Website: home-depot
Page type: customer-info-address
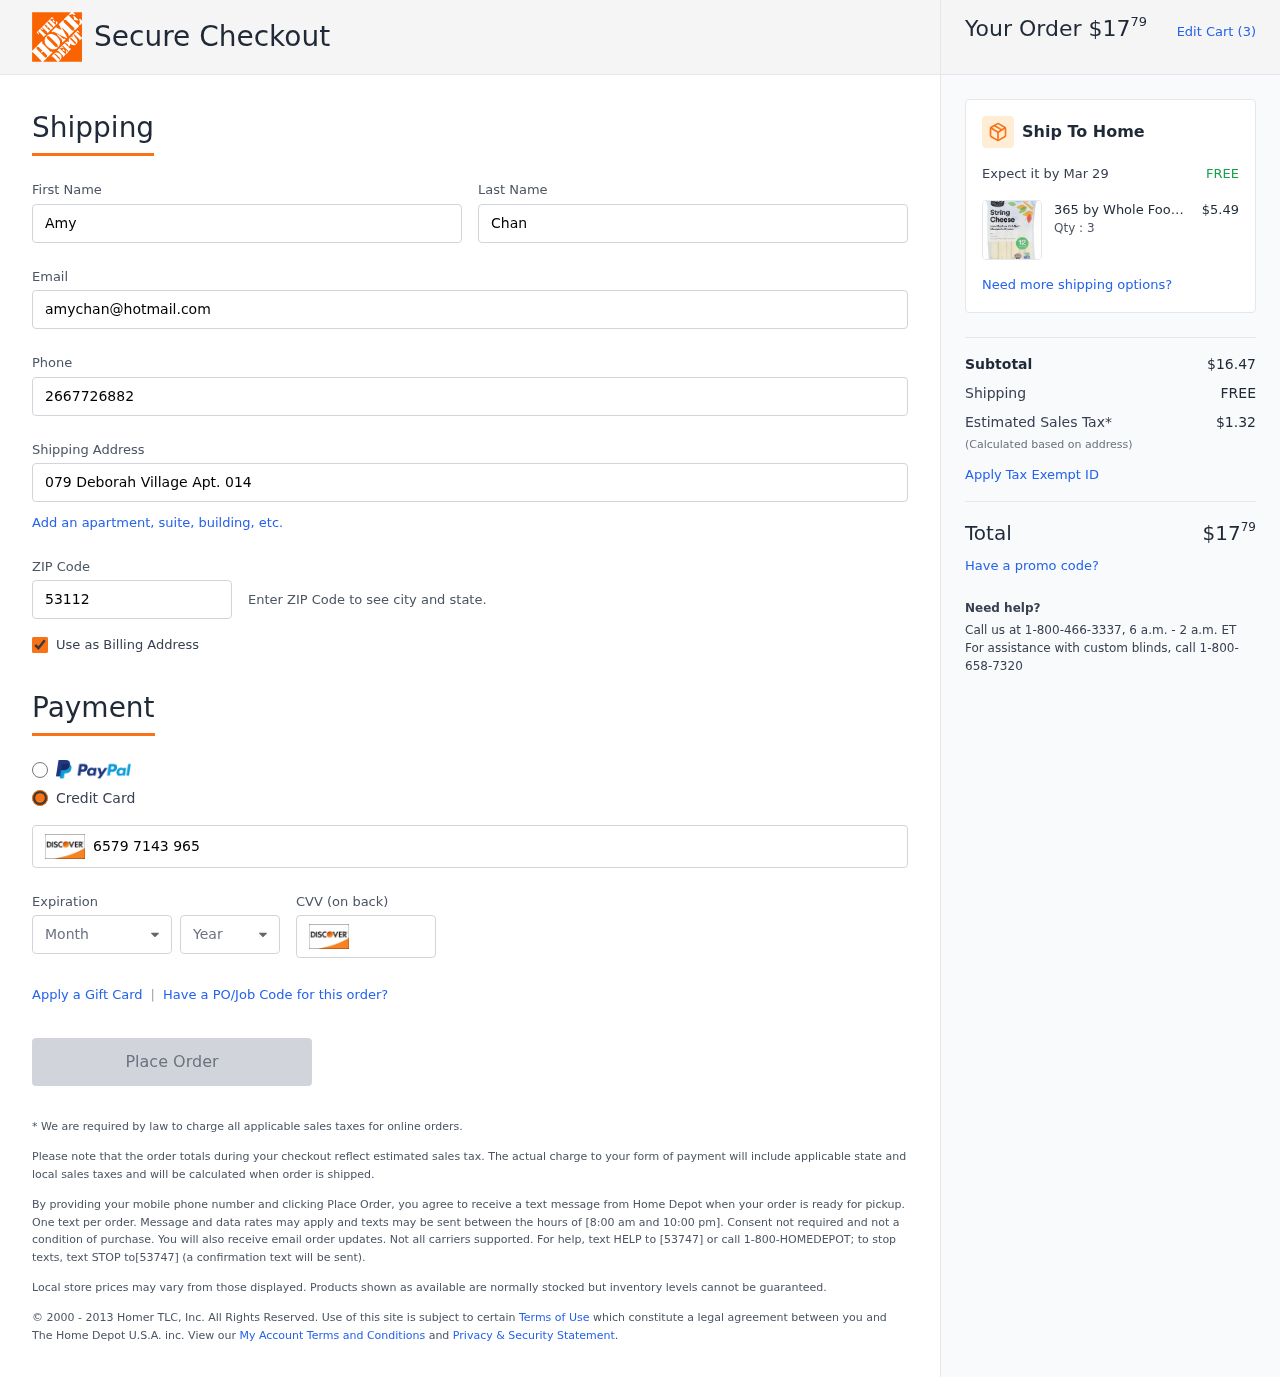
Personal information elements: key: PII_CARD_CVV
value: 885
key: PII_CARD_EXPIRY_MONTH
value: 01
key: PII_CARD_EXPIRY_YEAR
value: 26
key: PII_CARD_NUMBER
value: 6579 7143 9655 9563
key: PII_EMAIL
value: amychan@hotmail.com
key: PII_FIRSTNAME
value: Amy
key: PII_LASTNAME
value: Chan
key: PII_PHONE
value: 2667726882
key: PII_POSTCODE
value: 53112
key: PII_STREET
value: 079 Deborah Village Apt. 014
Product elements: key: PRODUCT1_BRAND
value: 365 by Whole Foods Market
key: PRODUCT1_NAME
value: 365 by Whole Foods Market, String Cheese (12 - 1 Ounce Sticks), 12 Ounce (Packaging May Vary)
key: PRODUCT1_NAME
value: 365 by Whole Foods M...
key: PRODUCT1_PRICE
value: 5.49
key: PRODUCT1_QUANTITY
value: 3
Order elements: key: ORDER_TOTAL
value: $1779
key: ORDER_NUM_ITEMS
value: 3
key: ORDER_DELIVERY_DATE
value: Mar 29
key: ORDER_SUBTOTAL
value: $16.47
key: ORDER_SHIPPING_COST
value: FREE
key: ORDER_TAX
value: $1.32